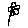
Label: flower